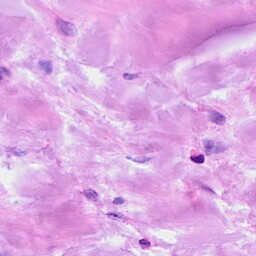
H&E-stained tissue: Breast